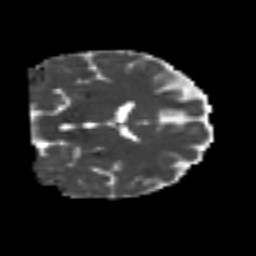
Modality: MD
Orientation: coronal
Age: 53
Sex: male
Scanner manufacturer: siemens
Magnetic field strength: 3 T
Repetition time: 4.999 s
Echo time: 0.07946 s